Question: So far it looks like Fabrice Bellard's base 2 equation is the way to go

Ironically this will require a BigReal type; do we have this for .Net? .Net 4.0 has BigInteger.
Anyone have a Haskell version?
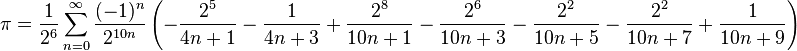
Answer: Since you're asking for a Haskell version, <URL> by Jerzy Karczmarczuk, called "The Most Unreliable Technique in the World to compute p":
> This paper is an atypical exercice in
lazy functional coding, written for
fun and instruction. It can be read
and understood by anybody who
understands the programming language
Haskell. We show how to implement the
Bailey-Borwein-Ploue formula for p
in a co-recursive, incremental way
which produces the digits 3, 1, 4, 1,
5, 9. . . until the memory
exhaustion. This is not a way to
proceed if somebody needs many
digits! Our coding strategy is
perverse and dangerous, and it
provably breaks down. It is based on
the arithmetics over the domain of
infinite sequences of digits
representing proper fractions expanded
in an integer base. We show how to
manipulate: add, multiply by an
integer, etc. such sequences from the
left to the right ad infinitum,
which obviously cannot work in all
cases because of ambiguities. Some
deep philosophical consequences are
discussed in the conclusions.
It doesn't really solve the problem in an efficient or very practical way, but is entertaining and shows some of the problems with lazy infinite precision arithmetic.
Then there's also <URL>.